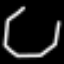
Label: octagon